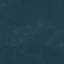
Land use / land cover: Forest